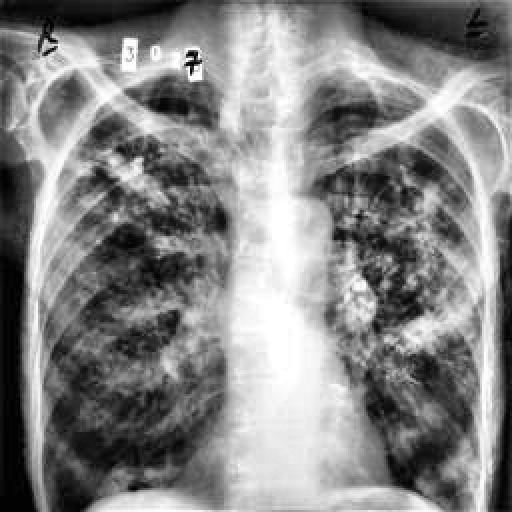
Finding: TUBERCULOSIS